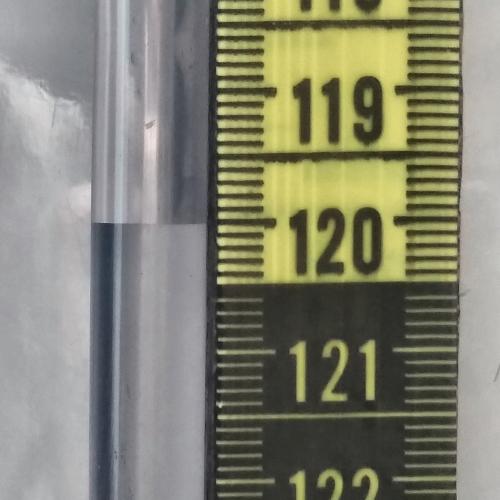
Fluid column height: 120.0 cm